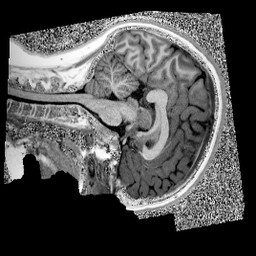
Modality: UNIT1
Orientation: sagittal
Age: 12
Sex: female
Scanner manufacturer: siemens
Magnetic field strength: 3 T
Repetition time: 4 s
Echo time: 0.00303 s